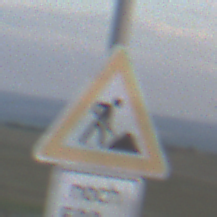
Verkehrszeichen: Arbeitsstelle
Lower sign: LaengeEinerStrecke3
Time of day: SunriseSunset
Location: Outdoor (Nature)
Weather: PartlyCloudy
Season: NotSpecified
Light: Natural